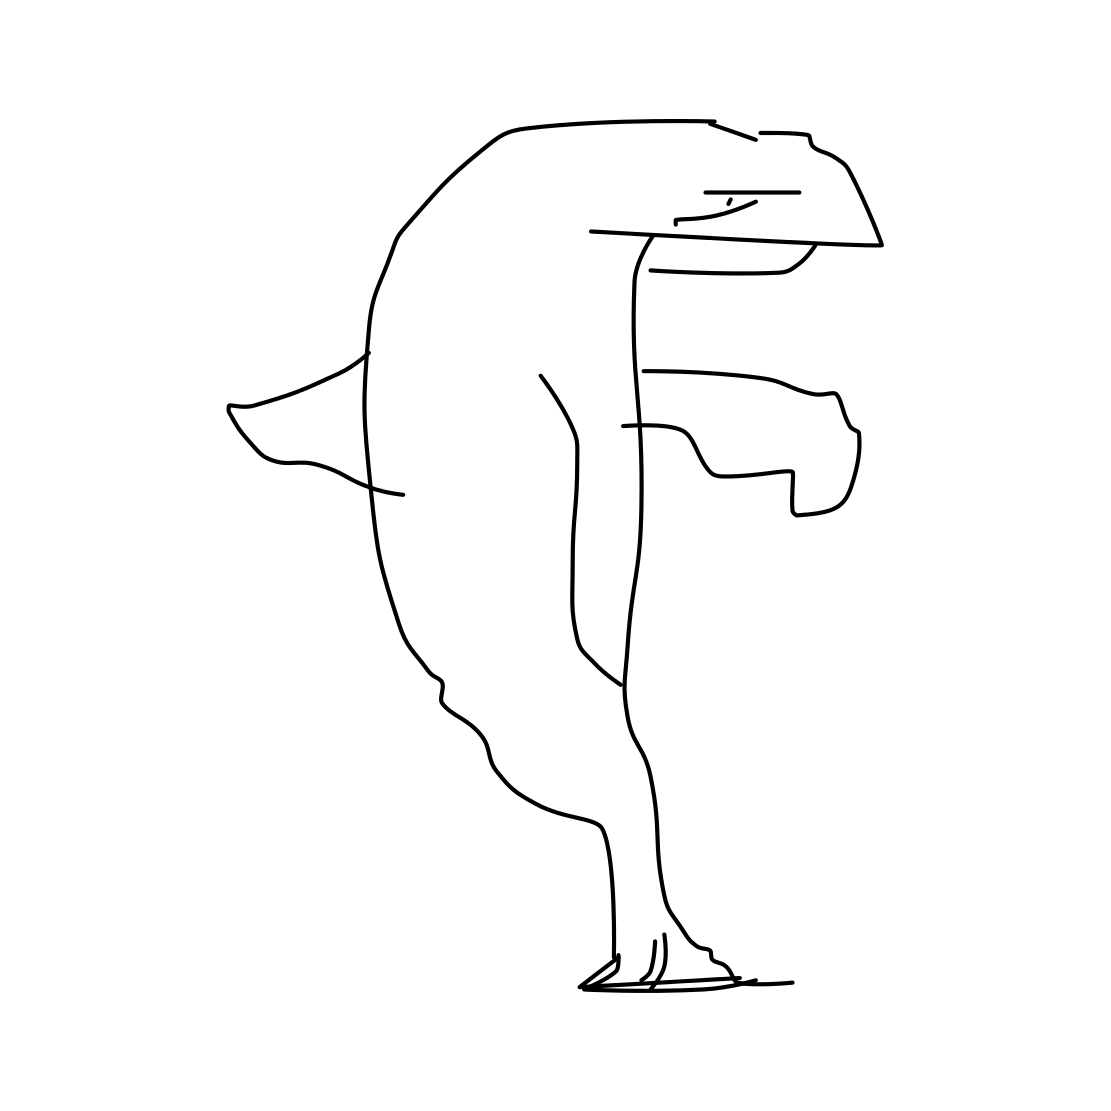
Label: dolphin